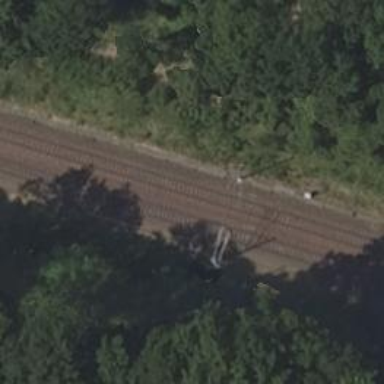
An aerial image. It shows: Railway signal.